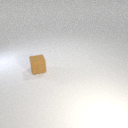
small brown rubber cube